Question: I use <URL> version 3.2.3 in a website design. It works perfect on Chrome but there is an issue with FireFox represented in the attached screen shot image. Simply, when I re-size the browser's window to some small width, In FirFox, some parts of the right hand-side does not be shown as you see in the image below. Also the vertical scroll bar in FireFox is disappeared.
The following is the code of the page's head:
'''
<!DOCTYPE html PUBLIC "-//W3C//DTD XHTML 1.0 Transitional//EN" "http://www.w3.org/TR/xhtml1/DTD/xhtml1-transitional.dtd">
<html dir="rtl" lang="ar" xmlns="http://www.w3.org/1999/xhtml">
<head>
<meta http-equiv="Content-Type" content="text/html; charset=utf-8" />
<!-- Set the viewport width to device width for mobile -->
<meta name="viewport" content="width=device-width" />
<meta name="viewport" content="width=device-width,initial-scale=1" />
<link rel="stylesheet" type="text/css" href="/quran/themed/slate/css/imports.css" />
<script type="text/javascript" src="/quran/themed/slate/js/libs/modernizr-2.0.6.min.js"></script>
<!--[if lt IE 9]>
<![endif]-->
<!-- IE Fix for HTML5 Tags -->
<!--[if lt IE 9]>
<![endif]-->
<title></title>
'''
I need to know how to solve this issue.

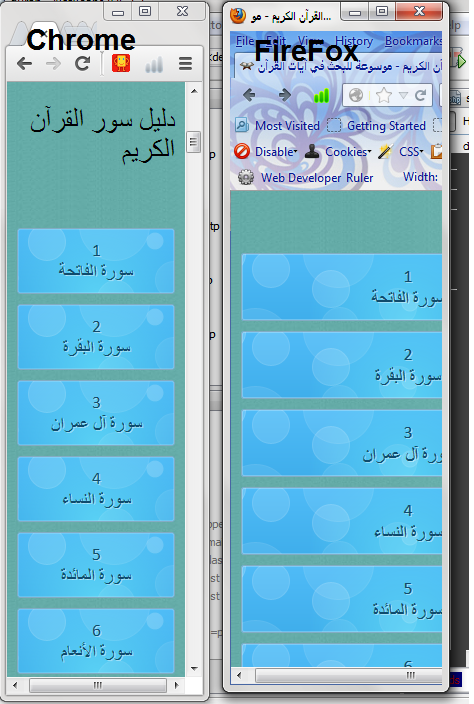
Answer: It seems that it was a bug in FireFox 16.0.2, when I upgraded the browser to version 17.0. It works fine like shown in the following screen shot: